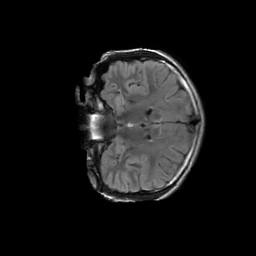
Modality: FLAIR
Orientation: coronal
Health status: ill
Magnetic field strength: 3 T